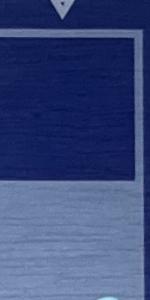
Label: Empty